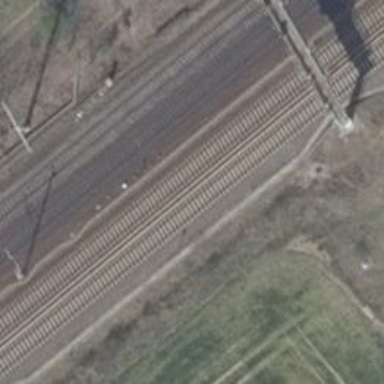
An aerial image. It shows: Solitary milestone along the railway.